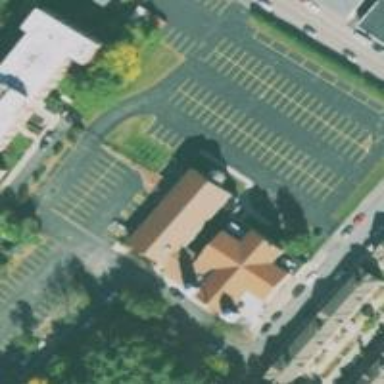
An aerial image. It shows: Building that is place of worship.